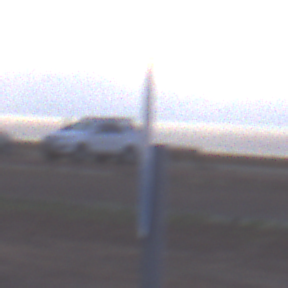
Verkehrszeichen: GetrennterRadUndGehwegRadwegLinks
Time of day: SunriseSunset
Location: Outdoor (Urban)
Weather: Overcast
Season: NotSpecified
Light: Natural